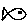
Label: fish